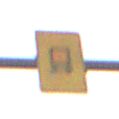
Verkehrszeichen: KennzeichnungspflichtigeFahrzeugeGefaehrlicheGueterOhnePfeilsymbol
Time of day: MorningAfternoon
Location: Outdoor (Nature)
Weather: Overcast
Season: NotSpecified
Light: Natural